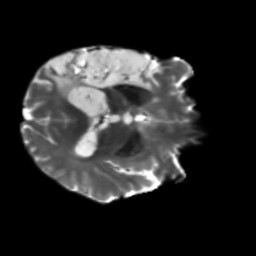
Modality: T2w
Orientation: axial
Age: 47
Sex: male
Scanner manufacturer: siemens
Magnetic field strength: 3 T
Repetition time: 5.25 s
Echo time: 0.08 s